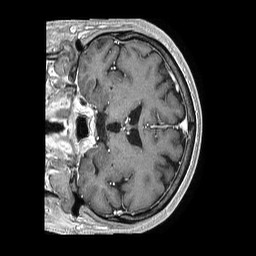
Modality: T1w
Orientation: coronal
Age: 64
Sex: male
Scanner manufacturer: philips
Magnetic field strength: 1.5 T
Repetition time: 0.007834 s
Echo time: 0.003626 s